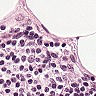
Metastatic tissue present: no